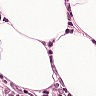
Metastatic tissue present: no